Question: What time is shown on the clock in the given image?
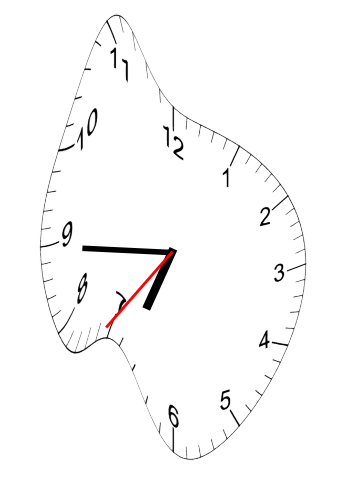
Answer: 06:44:36